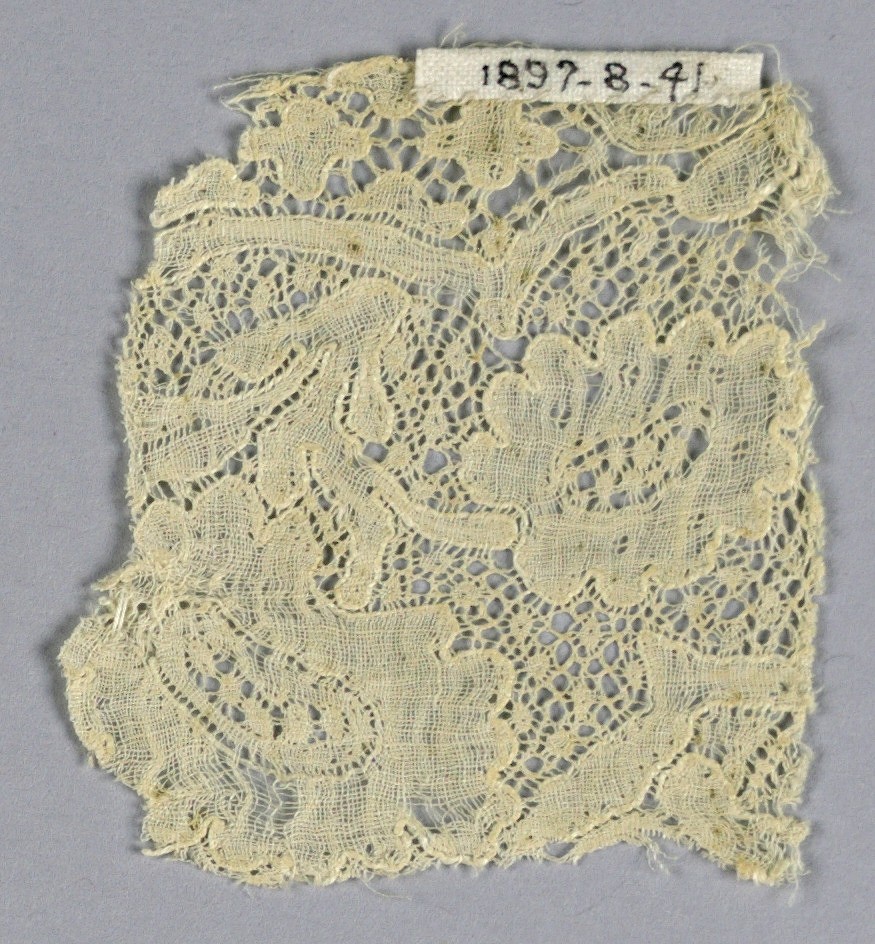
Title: Fragment
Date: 18th century
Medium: linen Technique: bobbin lace
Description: Fragment of Mechlin lace with incomplete conventionalized design. "Fond de neige" ground.